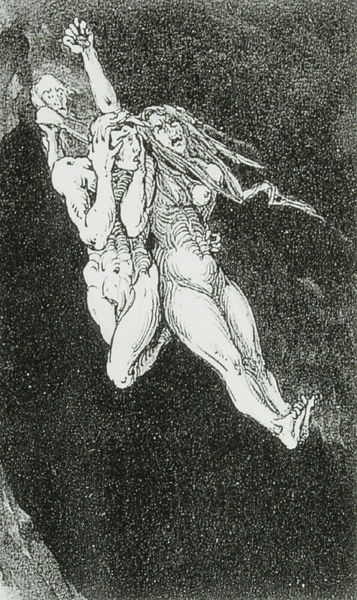
Titel: Menschliche Leidenschaften: Der Spott
Künstler: Alberto Martini
Schlagwörter: berg, dunkel, himmel, mann, nackt, schatten, brust, frau, grau, hell, schwarz, weiss, zeichnung, arm, gesicht, tod, hände, haare, kind, paar, kontrast, fliegen, beine, füsse, figuren, angst, luft, wütend, goya, fallen, max ernst, rippen, comic, radierung, stich, raub, faust, furcht, schrecken, aquatinta, skelett, blitz, teufel, fall, sturz, entführung, wut, brustkorb, schrei, hexen, mager, entsetzt, traumwesen, nachtwesen